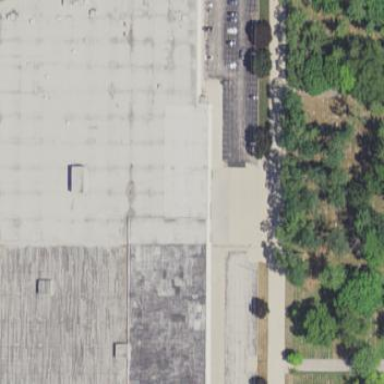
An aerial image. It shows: Industrial building.